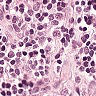
Metastatic tissue present: no